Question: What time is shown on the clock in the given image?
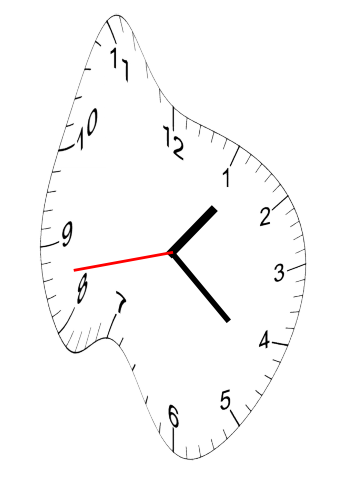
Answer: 01:21:43